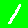
Digit: 1